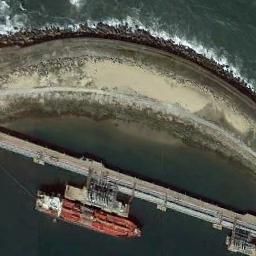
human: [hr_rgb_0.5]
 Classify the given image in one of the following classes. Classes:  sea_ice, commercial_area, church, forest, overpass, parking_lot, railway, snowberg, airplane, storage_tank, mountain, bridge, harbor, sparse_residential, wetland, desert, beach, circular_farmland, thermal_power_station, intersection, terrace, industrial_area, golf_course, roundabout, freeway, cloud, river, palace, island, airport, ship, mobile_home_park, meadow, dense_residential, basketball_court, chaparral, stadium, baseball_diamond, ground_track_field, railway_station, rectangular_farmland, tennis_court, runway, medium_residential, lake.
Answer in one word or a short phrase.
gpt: ship